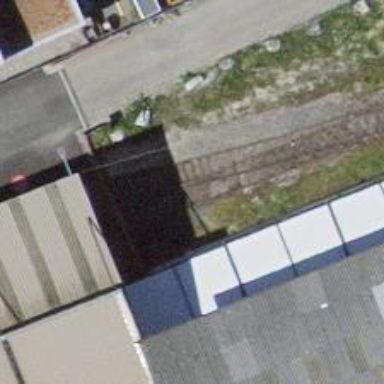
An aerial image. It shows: Single track railway in yard.